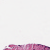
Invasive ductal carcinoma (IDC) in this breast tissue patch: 0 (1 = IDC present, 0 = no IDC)